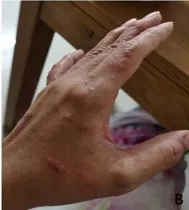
Changes in vesicles and papules on the palmar ,. After 20 days of treatment (E-H) A reduction in size or disappearance of vesicles and papules on the palmar, dorsal, and medial ankle regions was noted. Furthermore, there was an improvement in the hyperkeratosis of the soles.
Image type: medical_photograph (skin_photograph)